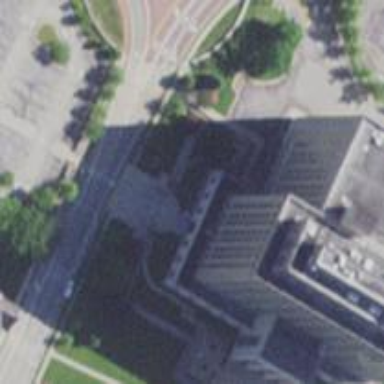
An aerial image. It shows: Civic building.